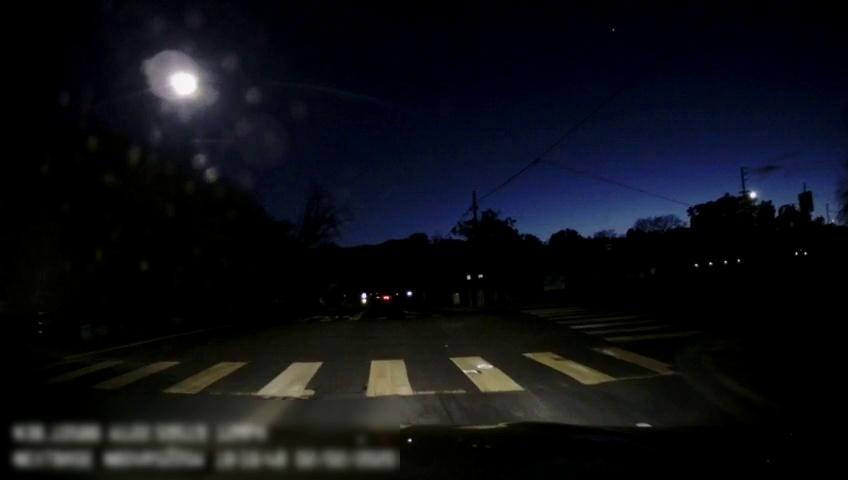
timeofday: Night
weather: Other
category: Drivable Space
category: Lanes | Alternate Lane
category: Lanes | Opposite Lane
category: Lanes | Alternate Lane
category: Lanes | Opposite Lane